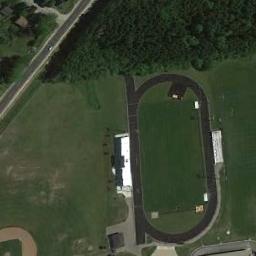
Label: ground_track_field